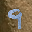
Label: 9